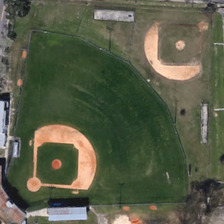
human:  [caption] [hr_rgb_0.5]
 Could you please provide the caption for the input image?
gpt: two baseball fields in different sizes are near a road .

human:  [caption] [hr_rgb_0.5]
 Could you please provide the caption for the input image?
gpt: two baseball fields in different sizes are near a road .

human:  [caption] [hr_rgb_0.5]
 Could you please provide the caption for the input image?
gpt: two baseball fields in different sizes are near a road .

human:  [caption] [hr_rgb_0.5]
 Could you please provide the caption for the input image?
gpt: two baseball fields in different sizes are near a road .

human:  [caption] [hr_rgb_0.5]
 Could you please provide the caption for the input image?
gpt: two baseball fields in different sizes are near a road .